Question:
I followed <URL> tutorial, but the feature icon does not apear in the about dialog.
What could be the reason?
1. I have created one feature-X-based product.
2. I defined a plugin Y as feature X's branding plugin
3. I added about.ini and an 32x32 px icon to the plugin.
about.ini:
'''
aboutText=Dicke Alice
featureImage=images/icons/icon_32x32.png
'''
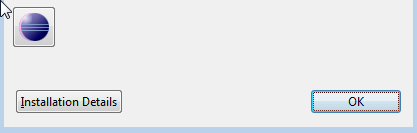
Answer: It looks like the feature's image will only show up after deployment, but not when started from IDE.